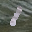
Label: 1